Question: I have been in this problem for a while now, everytime I resize the navigation bar it keeps on adding 1 line at the bottome if the size ddint match. can anyone help me delete that little space after the contact me tab? thanks in advance.
this is the link of the outcome

my codes is this
obj.html
'''
<!DOCTYPE html PUBLIC "-//W3C//DTD XHTML 1.0 Transitional//EN" "http://www.w3.org/TR/xhtml1/DTD/xhtml1-transitional.dtd">
<html xmlns="http://www.w3.org/1999/xhtml">
<head>
<link rel="stylesheet" type="text/css" href="obj1.css">
<title>Objective 1</title>
</head>
<body>
<div class="header">
<div class="nav">
<ul>
<li class="navbutton"><a href="">About Us</a></li>
<li class="navbutton"><a href="">Our Team</a></li>
<li class="navbutton"><a href="">Education</a></li>
<li class="navbutton"><a href="">Health Care</a></li>
<li class="navbutton"><a href="">Advertising</a></li>
<li class="navbutton"><a href="">Contact Us</a></li>
</ul>
</div>
</div>
</body>
</html>
'''
obj1.css
'''
body {
font-family: "Trebuchet MS", Arial, Helvetica, sans-serif;
}
ul {
display: inline-block;
list-style-type:none;
margin:0;
padding:0;
}
li {
float: left;
}
.header{
width: 900px;
height: 385px;
background-image: url(header.jpg);
}
.navbutton {
position: relative;
top: 310px;
width: 145px;
height: 75px;
margin-left: 0px;
margin-right: 5px;
background-image: url(link.png);
}
.navbutton a {
text-decoration:none;
}
.navbutton:hover{
background-image: url(linkselected.png);
}
'''
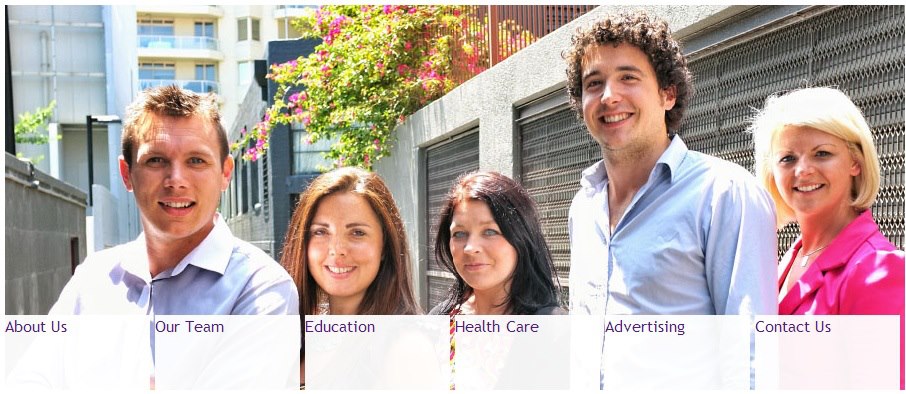
Answer: You can fix this by adding the following rules:
'''
//Change the header width to 901px to fit all the tabs
.header{
width: 901px;
height: 385px;
background-color: #ccc;
}
//Change the navbutton to be 146px wide
.navbutton {
position: relative;
top: 310px;
width: 146px;
height: 75px;
margin-left: 0px;
margin-right: 5px;
background-color: white;
}
//Remove the margin on the last child
.navbutton:last-child {
margin-right:0;
}
'''
Here is the jsFiddle in case you need it - <URL>